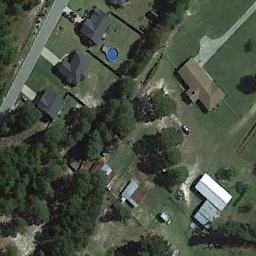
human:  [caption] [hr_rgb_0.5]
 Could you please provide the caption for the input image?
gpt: The medium residential is on the grass next to some trees .

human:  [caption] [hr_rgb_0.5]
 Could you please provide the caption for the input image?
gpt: There are many buildings of different shapes and sizes in medium residential area .

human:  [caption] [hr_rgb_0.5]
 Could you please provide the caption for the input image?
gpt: The houses in the mid-sized residential area are in a jumble .

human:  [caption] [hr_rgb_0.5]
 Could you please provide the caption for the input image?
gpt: The medium residential area has some houses on the grass and some trees are among these houses .

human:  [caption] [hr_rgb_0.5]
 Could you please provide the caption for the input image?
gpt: There are some green trees and buildings on the medium residential area .